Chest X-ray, AP view. Patient: 75 years old, sex M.
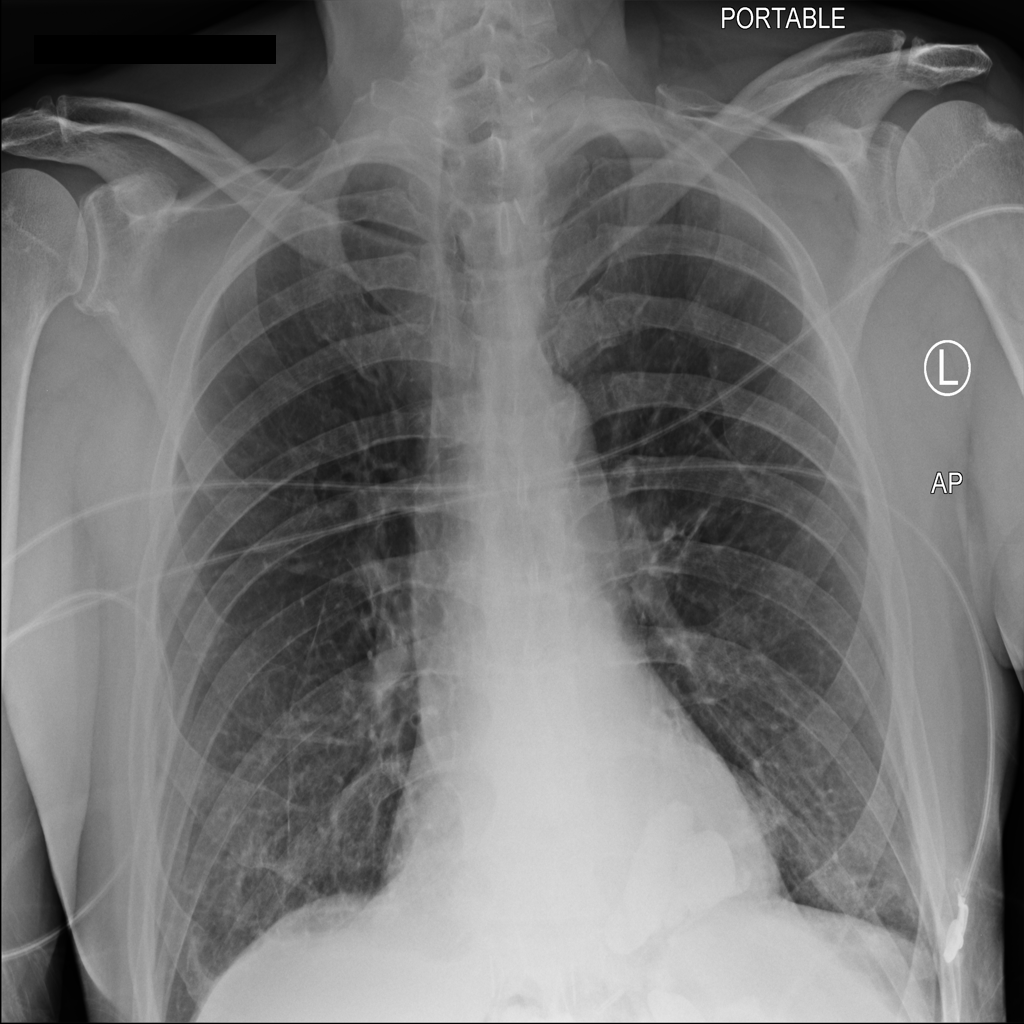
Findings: No Finding